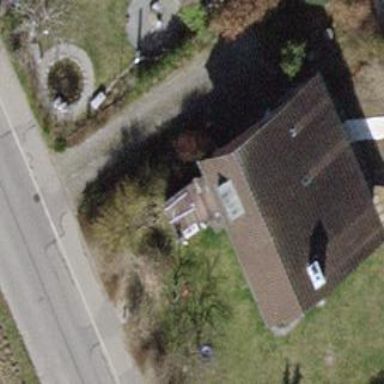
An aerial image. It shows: Detached building with saltbox-shaped roof.